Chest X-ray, PA view. Patient: 55 years old, sex F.
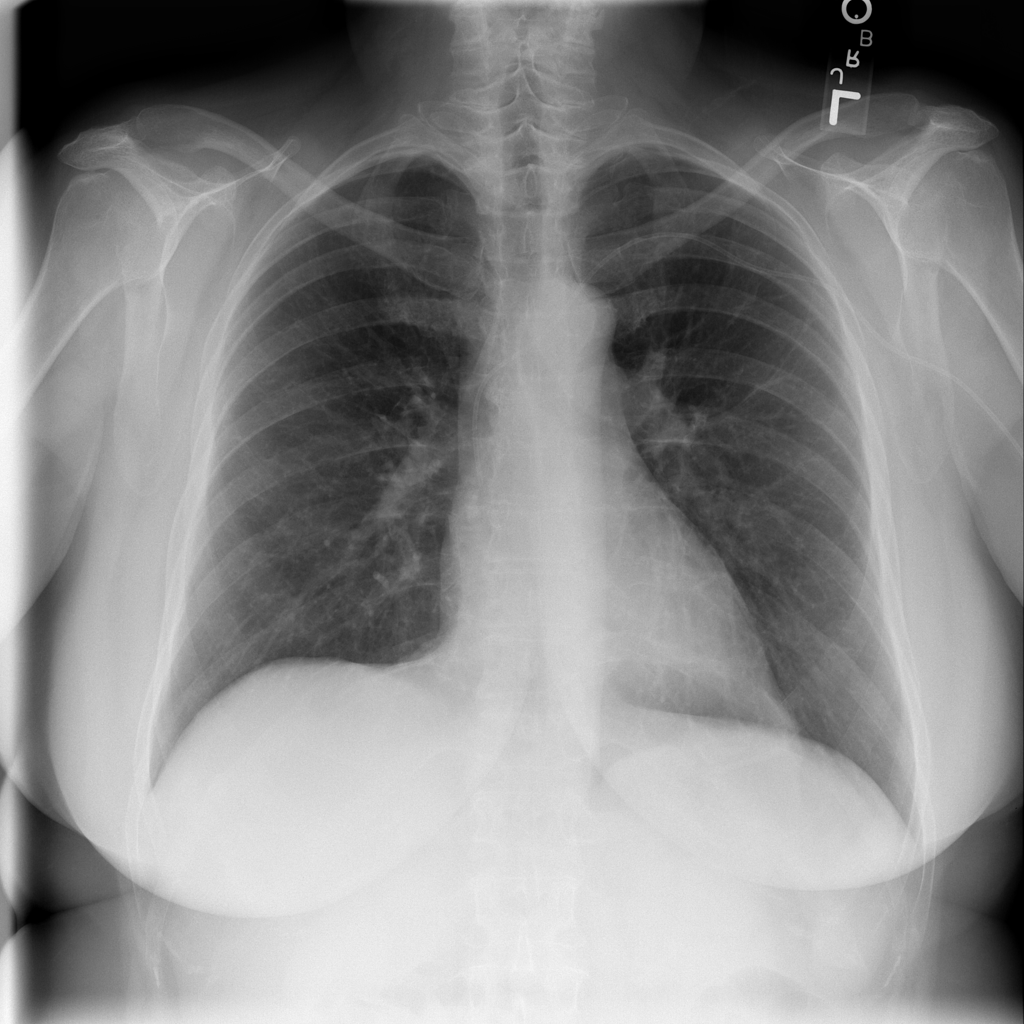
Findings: No Finding